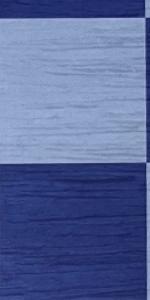
Label: Empty